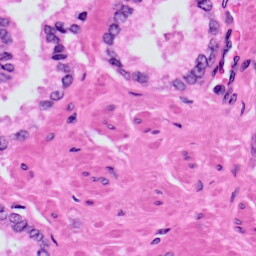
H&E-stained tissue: Prostate